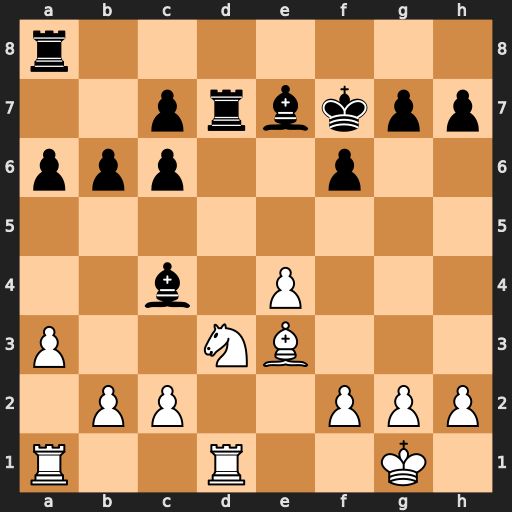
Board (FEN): r7/2prbkpp/ppp2p2/8/2b1P3/P2NB3/1PP2PPP/R2R2K1
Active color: w
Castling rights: -
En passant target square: -
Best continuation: Ne5+ fxe5 Rxd7